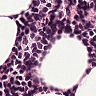
Metastatic tissue present: no